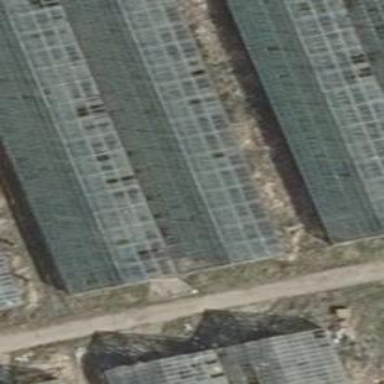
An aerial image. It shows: Greenhouse.